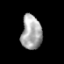
Tissue: prostate
Cell type: T cells
Senescence score: 0.2966
Nuclear area (px): 683
Mean DAPI intensity: 169.36